Question: I have a simple div element with red background and text on it. I wish this element will have a rotation and a skew. What happens as a result of my code is that the text is rotated, not the whole div element. How can I solve this?
'''
<!DOCTYPE html>
<html lang="en" >
<head>
<meta charset="utf-8" />
<title></title>
<style>
#CssElement {
position:absolute;
top:250px;
left:250px;
width:200px;
height:200px;
background-color:red;
-webkit-transform:skew(-15deg,-30deg) rotate(180deg);
font-size:40px;
}
</style>
</head>
<body>
<div id="CssElement">Look how I am drawn</div>
</body>
</html>
'''
This is how the element renders on screen:

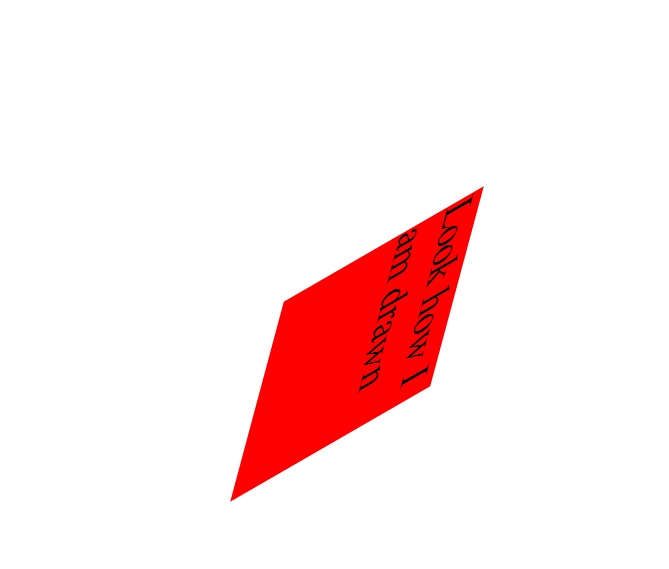
Answer: If you don't want the text to be affected, add another element and apply inverse of the transform:
<URL>
'''
<div id="CssElement"><span>Look how I am drawn</span></div>
'''
CSS:
'''
#CssElement span {
display: inline-block;
-webkit-transform: rotate(180deg) skew(15deg, 30deg);
transform: rotate(180deg) skew(15deg, 30deg);
}
'''